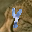
Label: 4